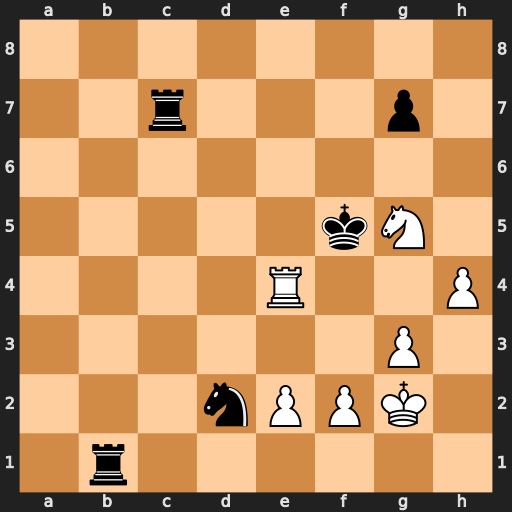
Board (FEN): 8/2r3p1/8/5kN1/4R2P/6P1/3nPPK1/1r6
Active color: w
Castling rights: -
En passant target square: -
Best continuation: g4+ Kg6 Re6#